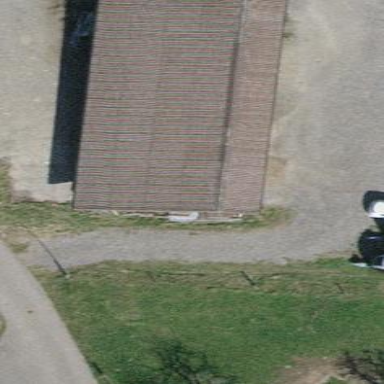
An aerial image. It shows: Shed.